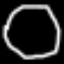
Label: octagon